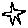
Label: star